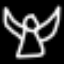
Label: angel